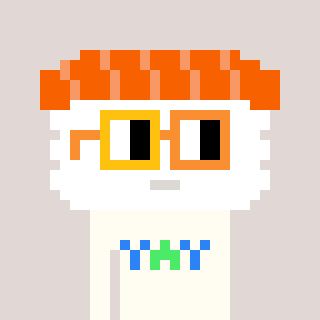
a pixel art character with square yellow and orange glasses, a nigiri-shaped head and a grayscale-colored body on a warm background